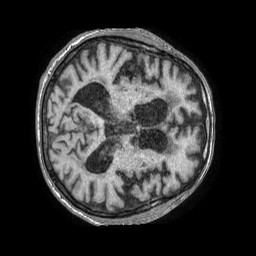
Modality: T1w
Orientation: axial
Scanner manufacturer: philips
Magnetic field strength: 1.5 T
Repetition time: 0.007805 s
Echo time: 0.003566 s